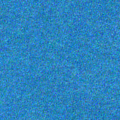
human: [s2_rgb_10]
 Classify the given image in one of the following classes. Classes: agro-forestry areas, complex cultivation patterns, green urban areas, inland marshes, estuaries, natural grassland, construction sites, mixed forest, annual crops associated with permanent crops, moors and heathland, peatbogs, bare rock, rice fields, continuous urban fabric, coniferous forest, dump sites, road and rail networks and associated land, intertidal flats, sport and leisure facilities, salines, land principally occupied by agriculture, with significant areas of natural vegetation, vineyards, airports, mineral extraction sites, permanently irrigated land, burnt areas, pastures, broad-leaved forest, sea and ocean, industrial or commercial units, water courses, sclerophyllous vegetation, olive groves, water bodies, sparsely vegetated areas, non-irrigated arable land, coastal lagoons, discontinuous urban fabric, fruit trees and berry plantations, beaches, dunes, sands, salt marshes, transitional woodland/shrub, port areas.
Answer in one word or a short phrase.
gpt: sea and ocean